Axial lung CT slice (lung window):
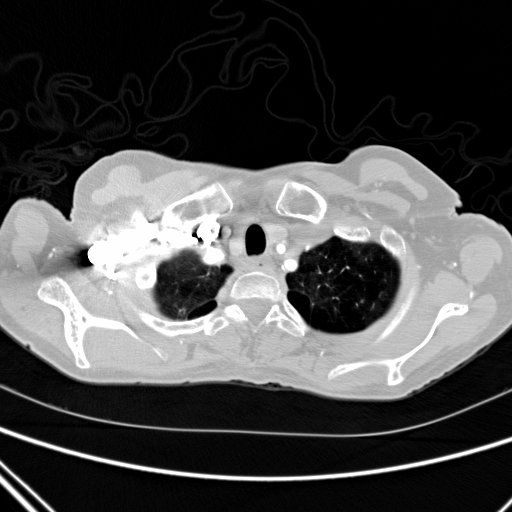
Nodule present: no